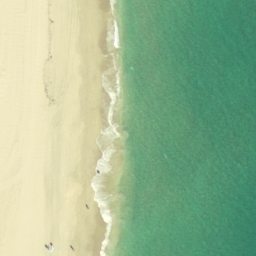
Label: beach